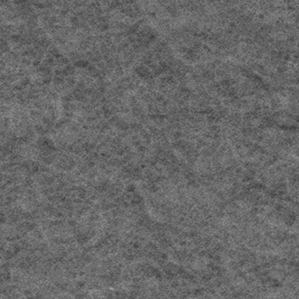
Label: frost